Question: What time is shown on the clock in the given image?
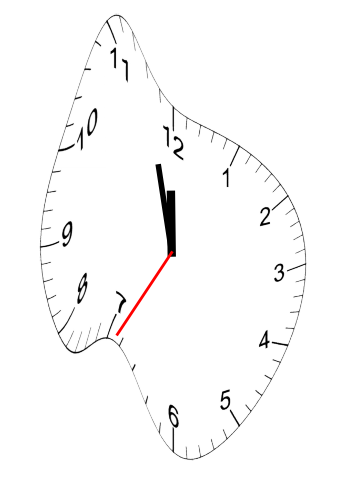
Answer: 11:57:35